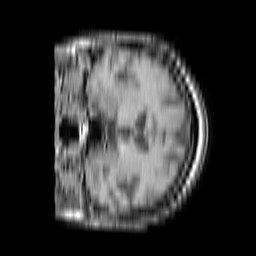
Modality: T1w
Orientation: coronal
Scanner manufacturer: philips
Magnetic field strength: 1.5 T
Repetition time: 0.184 s
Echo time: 0.001821 s